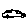
Label: car